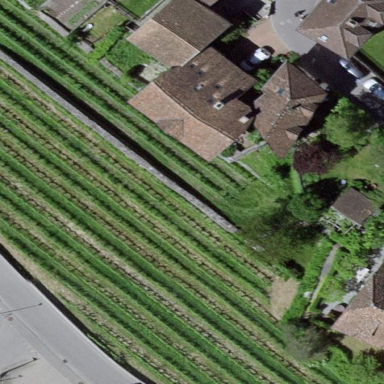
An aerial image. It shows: Vineyard where grapes are grown.